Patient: sex M, age 76
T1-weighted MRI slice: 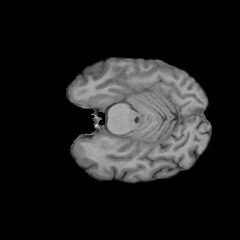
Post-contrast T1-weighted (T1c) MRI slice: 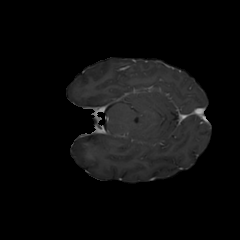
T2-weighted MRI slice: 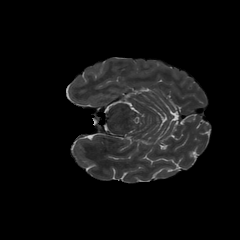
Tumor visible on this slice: no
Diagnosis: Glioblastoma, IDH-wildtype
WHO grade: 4